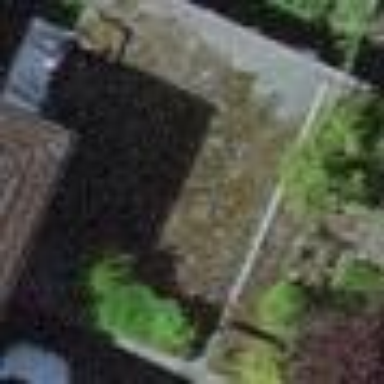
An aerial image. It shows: Garage.